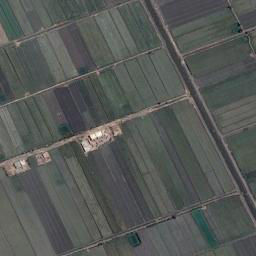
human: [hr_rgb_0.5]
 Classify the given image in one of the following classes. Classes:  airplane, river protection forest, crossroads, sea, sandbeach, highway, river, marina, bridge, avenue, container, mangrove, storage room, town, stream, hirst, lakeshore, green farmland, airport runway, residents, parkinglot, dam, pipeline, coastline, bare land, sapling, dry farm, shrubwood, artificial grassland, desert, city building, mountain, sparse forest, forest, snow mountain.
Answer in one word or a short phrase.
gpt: green farmland